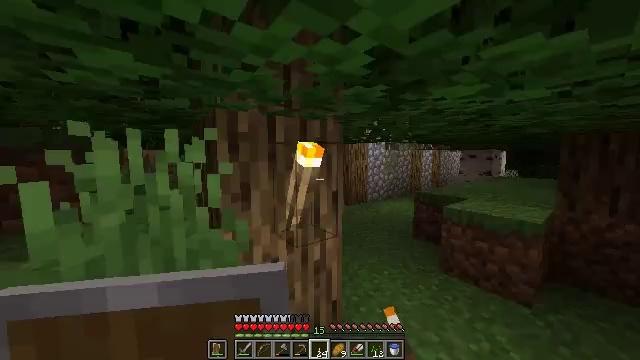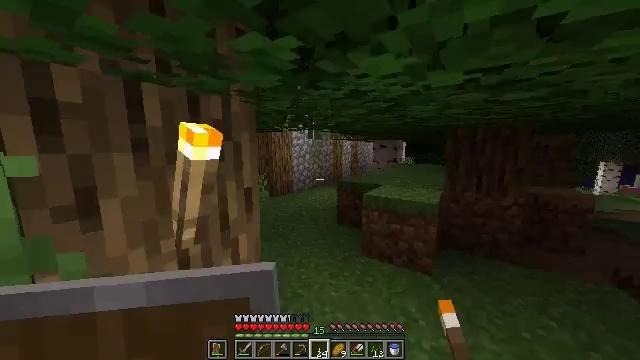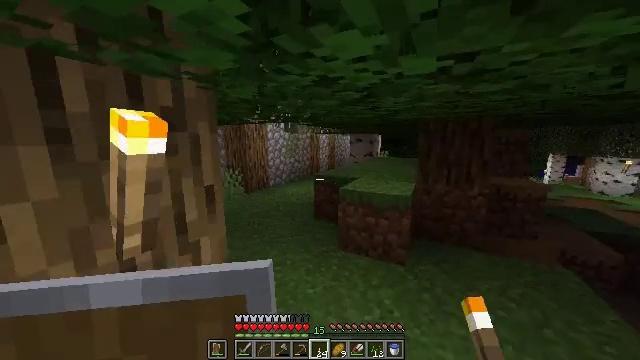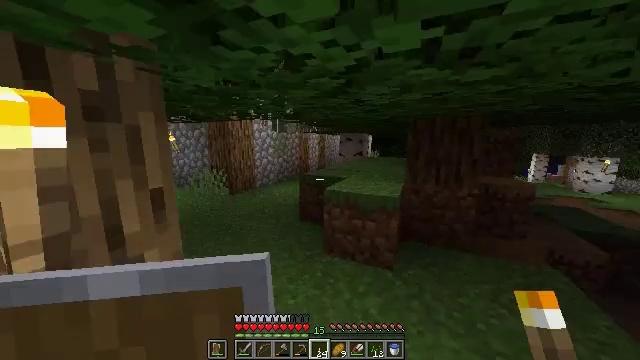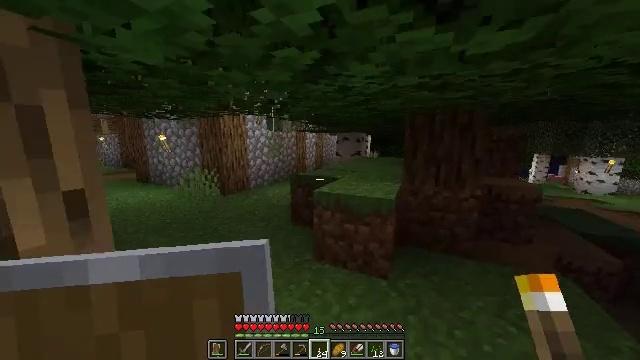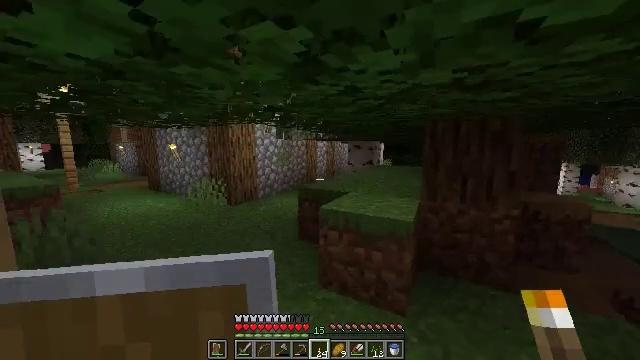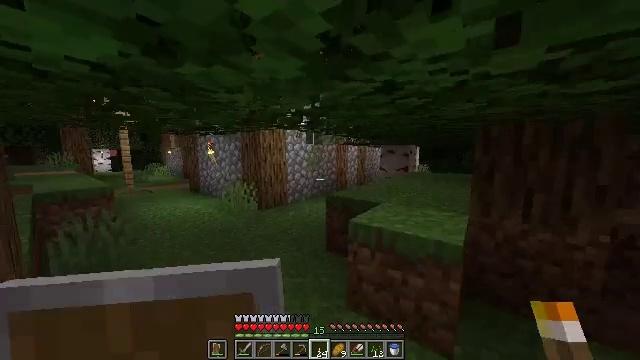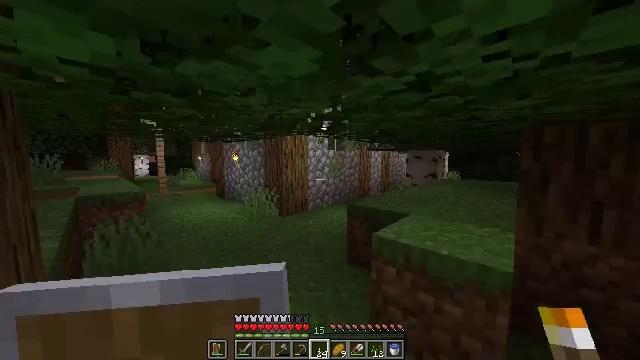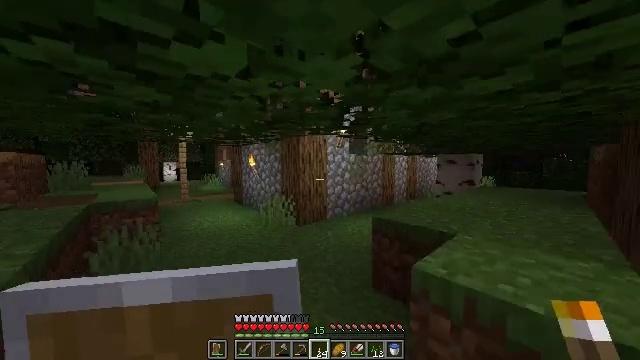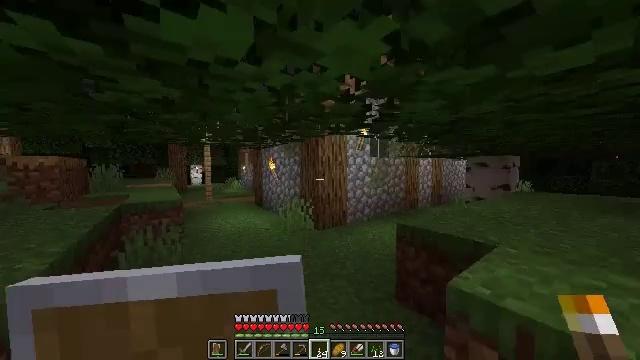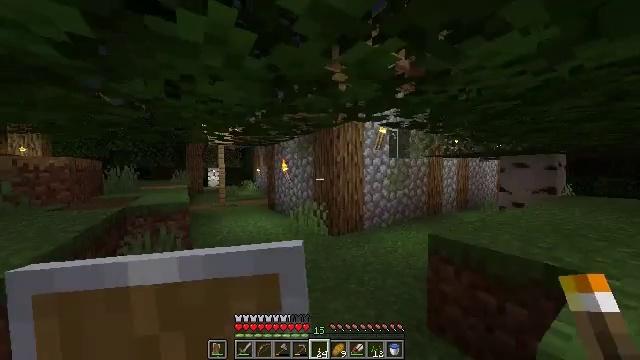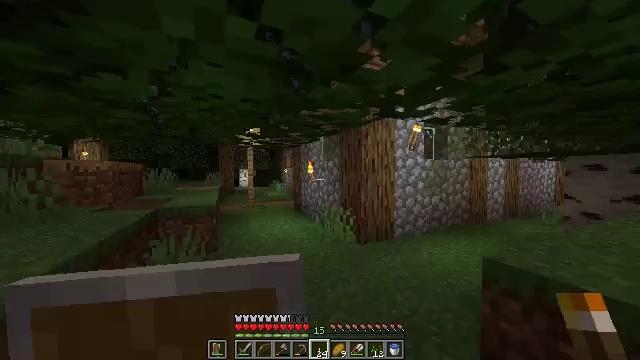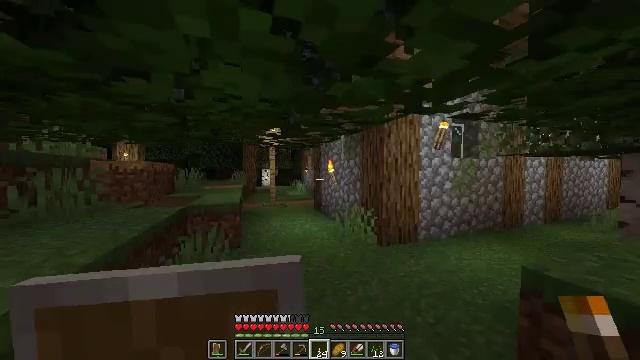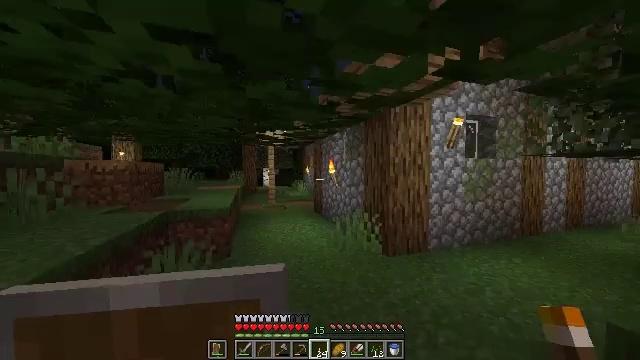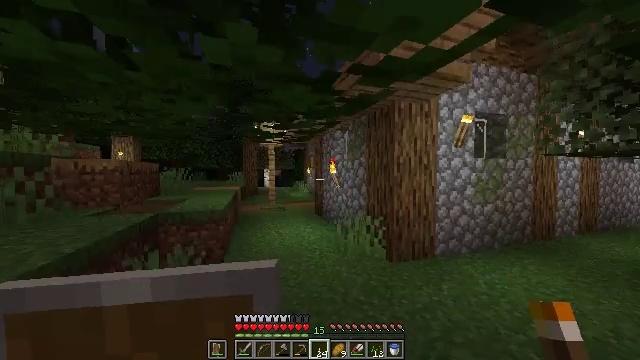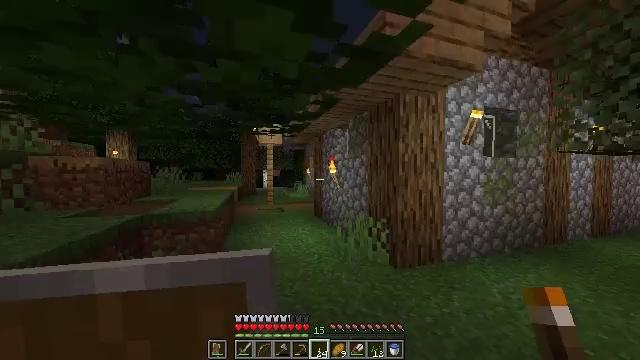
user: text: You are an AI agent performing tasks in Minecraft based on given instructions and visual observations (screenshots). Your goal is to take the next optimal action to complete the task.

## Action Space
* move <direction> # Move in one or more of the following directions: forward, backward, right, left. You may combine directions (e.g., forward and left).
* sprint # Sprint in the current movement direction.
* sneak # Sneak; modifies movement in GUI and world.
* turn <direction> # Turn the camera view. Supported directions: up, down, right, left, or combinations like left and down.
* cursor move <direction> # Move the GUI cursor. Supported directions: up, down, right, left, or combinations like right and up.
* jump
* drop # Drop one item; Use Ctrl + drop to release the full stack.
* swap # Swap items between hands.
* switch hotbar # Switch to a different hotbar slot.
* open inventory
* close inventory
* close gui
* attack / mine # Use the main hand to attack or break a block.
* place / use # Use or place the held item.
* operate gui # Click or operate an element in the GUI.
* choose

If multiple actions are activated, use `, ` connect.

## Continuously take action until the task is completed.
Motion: motion action
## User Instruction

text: Create a gray bed by combining wool and planks.
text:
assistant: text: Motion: move forward and move right, turn right and down
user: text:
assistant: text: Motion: move forward and move right, turn right and down
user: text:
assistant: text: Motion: move forward and move right, turn right
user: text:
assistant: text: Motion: move forward
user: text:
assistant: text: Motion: move forward, turn left and up
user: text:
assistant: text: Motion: move forward, turn left and up
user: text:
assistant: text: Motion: move forward, turn left and up
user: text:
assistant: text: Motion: move forward, turn left and up
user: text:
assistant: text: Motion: move forward, turn left
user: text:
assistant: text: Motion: move forward, turn left
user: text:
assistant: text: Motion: move forward, turn left
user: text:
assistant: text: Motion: move forward, turn left
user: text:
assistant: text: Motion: move forward, sprint
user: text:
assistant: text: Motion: move forward, sprint
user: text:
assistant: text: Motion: move forward, sprint
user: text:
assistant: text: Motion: move forward
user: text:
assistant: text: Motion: move forward
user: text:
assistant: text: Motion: move forward
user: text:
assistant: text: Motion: move forward, turn left
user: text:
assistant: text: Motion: move forward, turn left
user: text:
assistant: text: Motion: move forward
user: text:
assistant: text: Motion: move forward
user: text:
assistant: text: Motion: move forward
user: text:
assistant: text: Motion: move forward
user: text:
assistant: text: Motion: move forward
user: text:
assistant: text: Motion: move forward
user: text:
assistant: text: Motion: move forward
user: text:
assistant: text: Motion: move forward
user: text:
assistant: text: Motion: move forward
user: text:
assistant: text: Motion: move forward